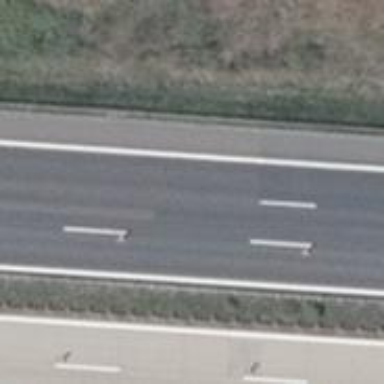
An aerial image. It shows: Concrete motorway.